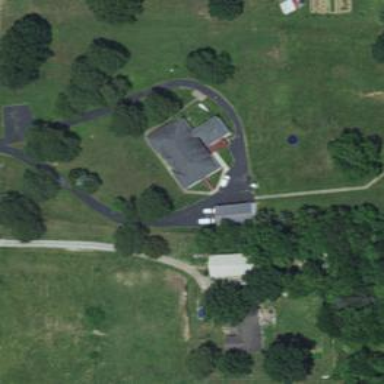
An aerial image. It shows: Driveway leading to service road.